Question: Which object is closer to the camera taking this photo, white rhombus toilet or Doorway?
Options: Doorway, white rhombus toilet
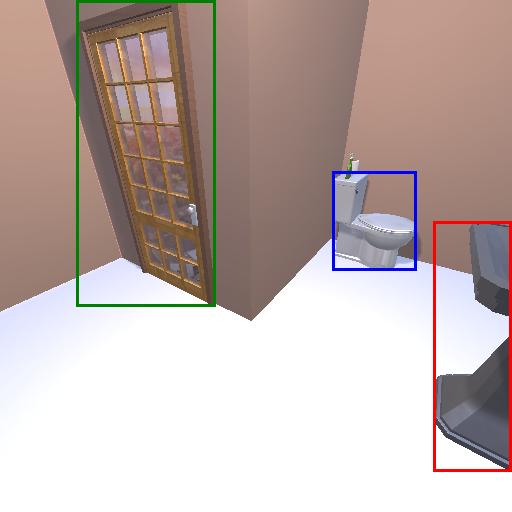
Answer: Doorway